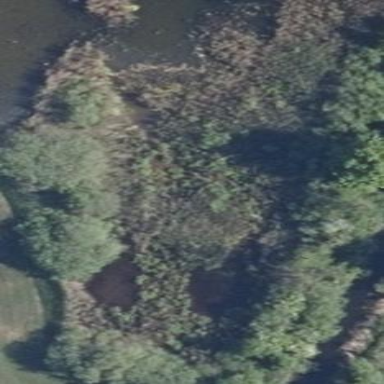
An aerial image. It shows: Reedbed in wetland area.